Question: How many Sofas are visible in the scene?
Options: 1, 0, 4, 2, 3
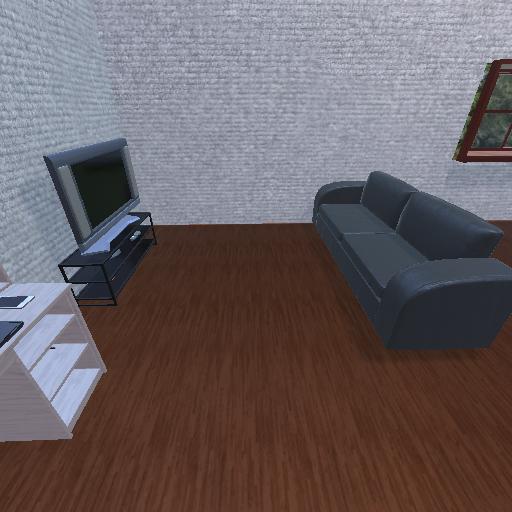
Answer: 1